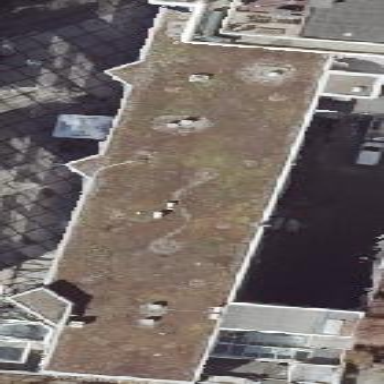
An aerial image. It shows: Building with flat roof.